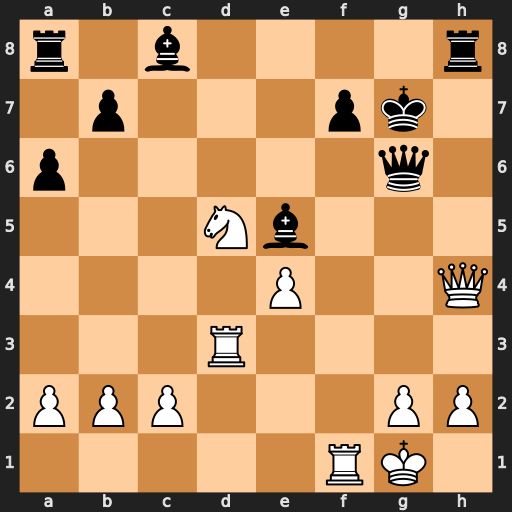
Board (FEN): r1b4r/1p3pk1/p5q1/3Nb3/4P2Q/3R4/PPP3PP/5RK1
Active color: w
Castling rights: -
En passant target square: -
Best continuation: Rxf7+ Qxf7 Qg5+